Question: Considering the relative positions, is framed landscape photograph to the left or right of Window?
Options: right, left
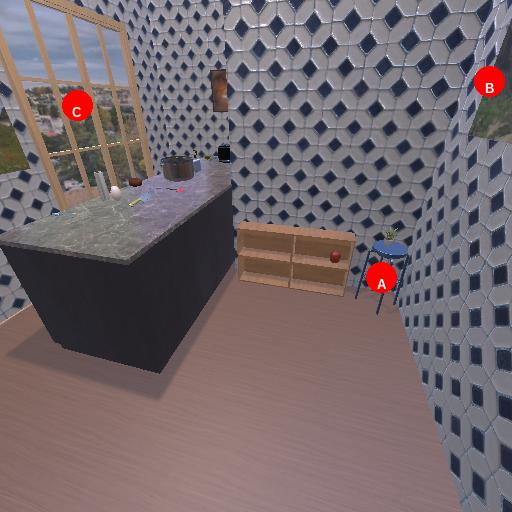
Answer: right